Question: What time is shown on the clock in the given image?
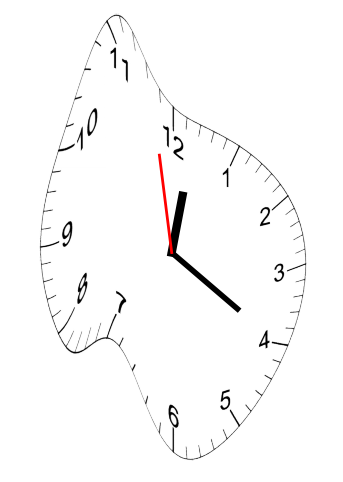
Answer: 12:19:58